Question: I would like to create a simple cylinder and color its top face differently. I can create the cylinder and assign a material. My recent code:
'''
var zylinder = {};
zylinder._width = 1;
zylinder._height = 1;
zylinder._color = 0xFF666e;
var cyl_material = new THREE.MeshLambertMaterial({
color: zylinder._color,
side: THREE.DoubleSide,
transparent: true,
opacity: 0.9,
// map: THREE.ImageUtils.loadTexture( "texture-stone-wall.jpg" ),
});
var cylGeometry = new THREE.CylinderGeometry(zylinder._width, zylinder._width, zylinder._height, 20, 1, false);
var cylinder = new THREE.Mesh(cylGeometry, cyl_material);
cylinder.position.y = zylinder._height/2+0.001;
scene.add(cylinder);
'''
Using 'console.log( cylGeometry.faces );' I see that there are about 80 objects.
I tried changing the face colors by:
'''
cylGeometry.faces[0].color.setHex( 0xffffff );
cylGeometry.faces[1].color.setHex( 0xffffff );
// ...
'''
but it does not work, maybe due to 'THREE.MeshLambertMaterial'.
Recent version (includes shading): <URL>

How can I assign a different color for the top face? Do I need to use another material?
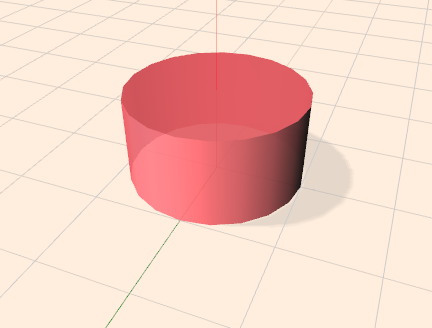
Answer: You can use another material for the end caps, but you don't have to.
Instead, you can use this pattern: For each end cap face, set
'''
geometry.faces[ faceIndex ].color.set( 0x00ff00 );
...
'''
And then set
'''
material.vertexColors = THREE.FaceColors;
'''
You can indentify the end cap faces by their 'face.normal', which is parallel to the y-axis.
If you want to use a separate material for the end caps, you need to set for each end cap face, 'face.materialIndex = 1' ( the default is 0 ), and then create your mesh using this pattern:
'''
var materials = [ new THREE.MeshBasicMaterial( { color: 0xff0000 } ), new THREE.MeshBasicMaterial( { color: 0x00ff00 } ) ];
var mesh = new THREE.Mesh( geometry, new THREE.MeshFaceMaterial( materials ) );
'''
three.js r.68